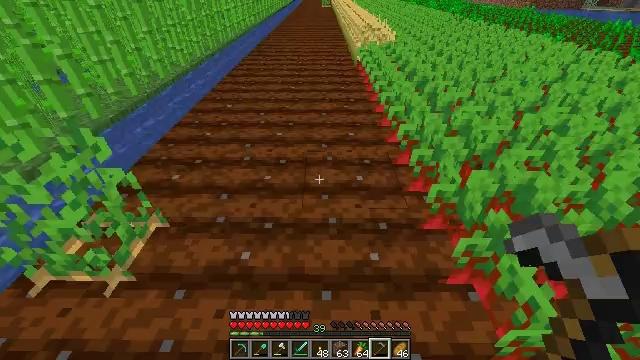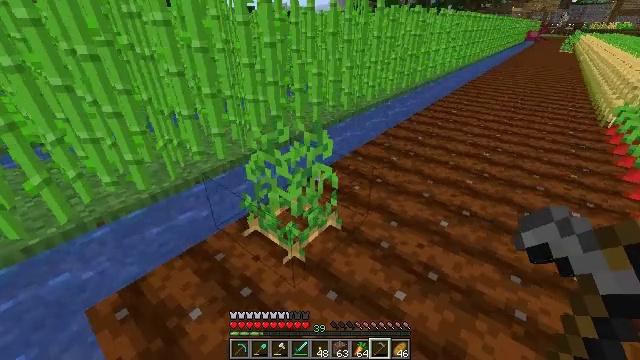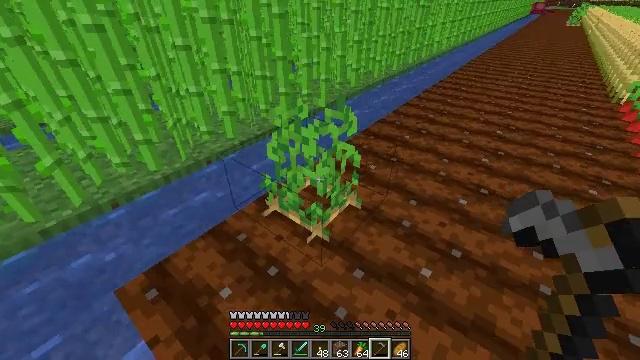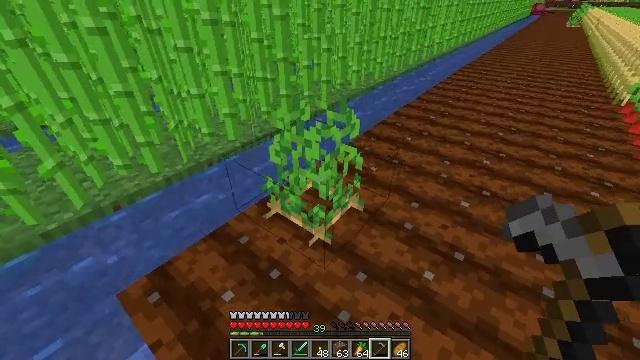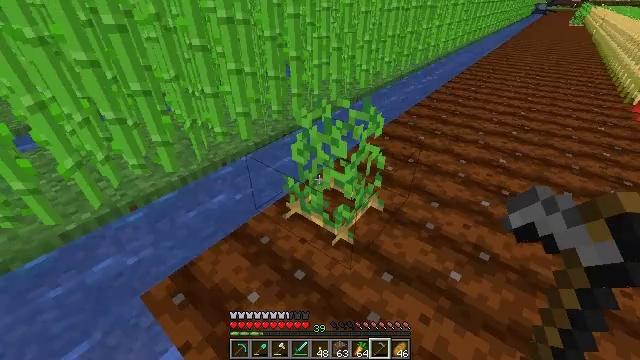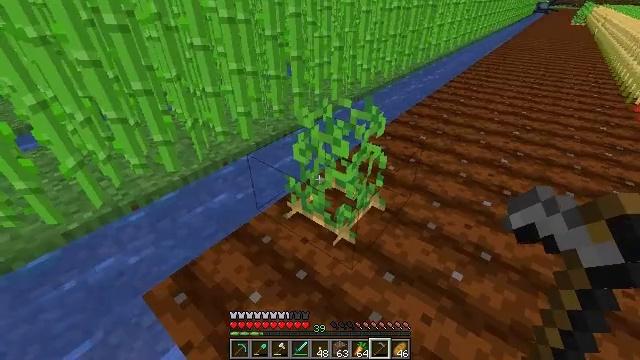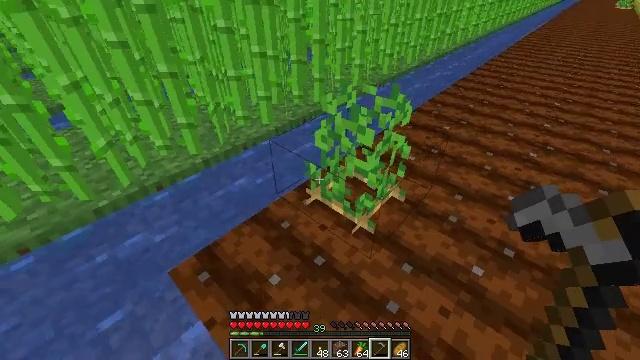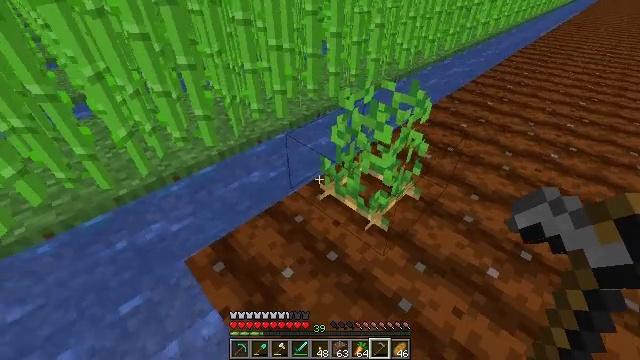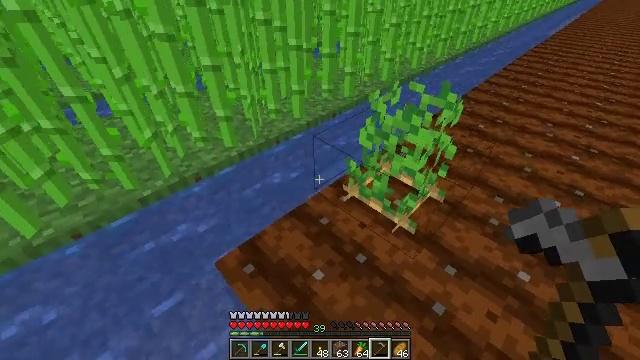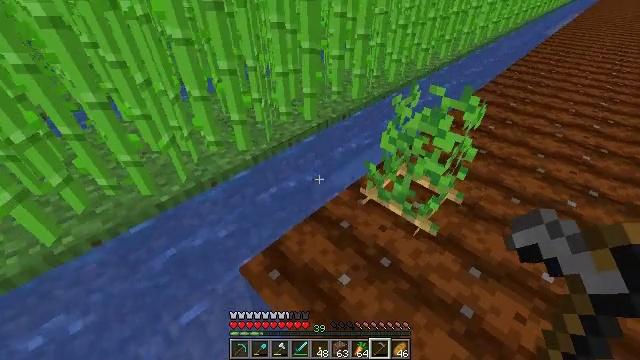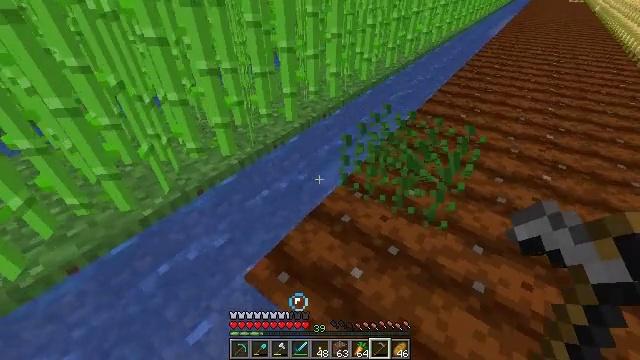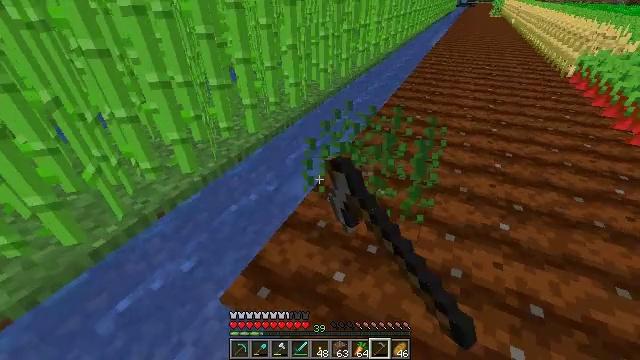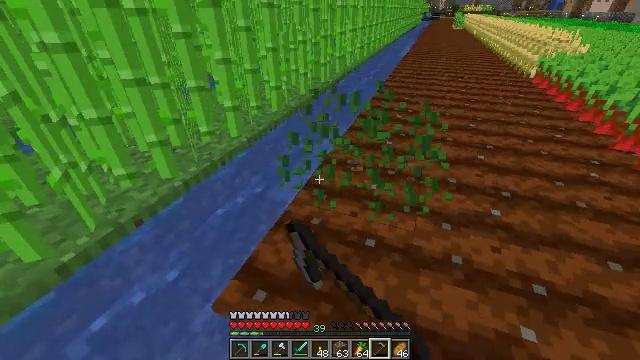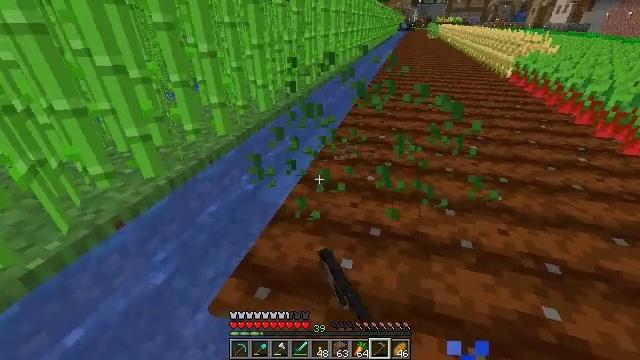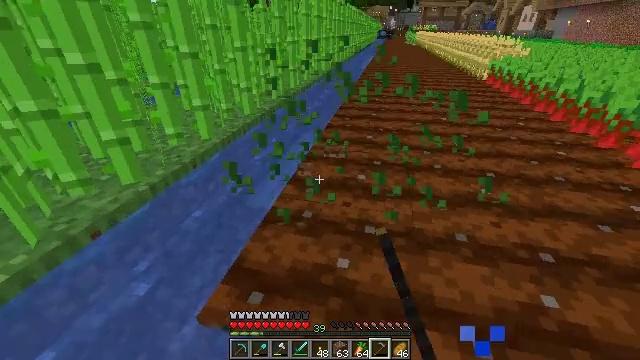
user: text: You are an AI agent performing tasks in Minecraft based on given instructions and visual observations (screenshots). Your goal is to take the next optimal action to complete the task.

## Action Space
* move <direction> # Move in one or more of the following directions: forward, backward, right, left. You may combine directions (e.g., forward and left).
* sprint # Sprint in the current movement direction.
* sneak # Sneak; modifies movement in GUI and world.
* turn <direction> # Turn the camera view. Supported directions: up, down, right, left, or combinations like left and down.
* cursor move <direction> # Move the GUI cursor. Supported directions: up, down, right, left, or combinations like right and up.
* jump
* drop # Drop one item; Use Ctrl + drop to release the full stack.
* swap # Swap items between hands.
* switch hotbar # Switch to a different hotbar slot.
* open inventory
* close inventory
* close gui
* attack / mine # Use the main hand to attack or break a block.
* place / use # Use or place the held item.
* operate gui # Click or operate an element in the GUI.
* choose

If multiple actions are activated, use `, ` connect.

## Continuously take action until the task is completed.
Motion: motion action
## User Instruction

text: Harvest potatoes.
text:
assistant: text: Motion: move left
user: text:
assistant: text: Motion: move left, turn down
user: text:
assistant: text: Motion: no_op
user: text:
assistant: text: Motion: no_op
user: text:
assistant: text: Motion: no_op
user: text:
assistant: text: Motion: turn left and down
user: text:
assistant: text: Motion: move left, turn left and down
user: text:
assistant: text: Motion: move left
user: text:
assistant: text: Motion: move left
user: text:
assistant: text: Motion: move left, turn right and up, attack / mine
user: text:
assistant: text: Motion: move forward, turn right and up, attack / mine
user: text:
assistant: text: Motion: move forward, turn right and up, attack / mine
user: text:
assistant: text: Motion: move forward, turn right and up, attack / mine
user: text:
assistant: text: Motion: move forward, turn right and up, attack / mine
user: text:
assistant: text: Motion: attack / mine